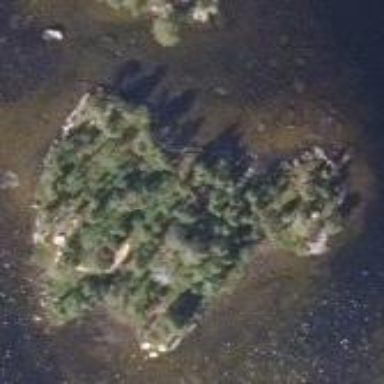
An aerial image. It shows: Islet.